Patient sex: M
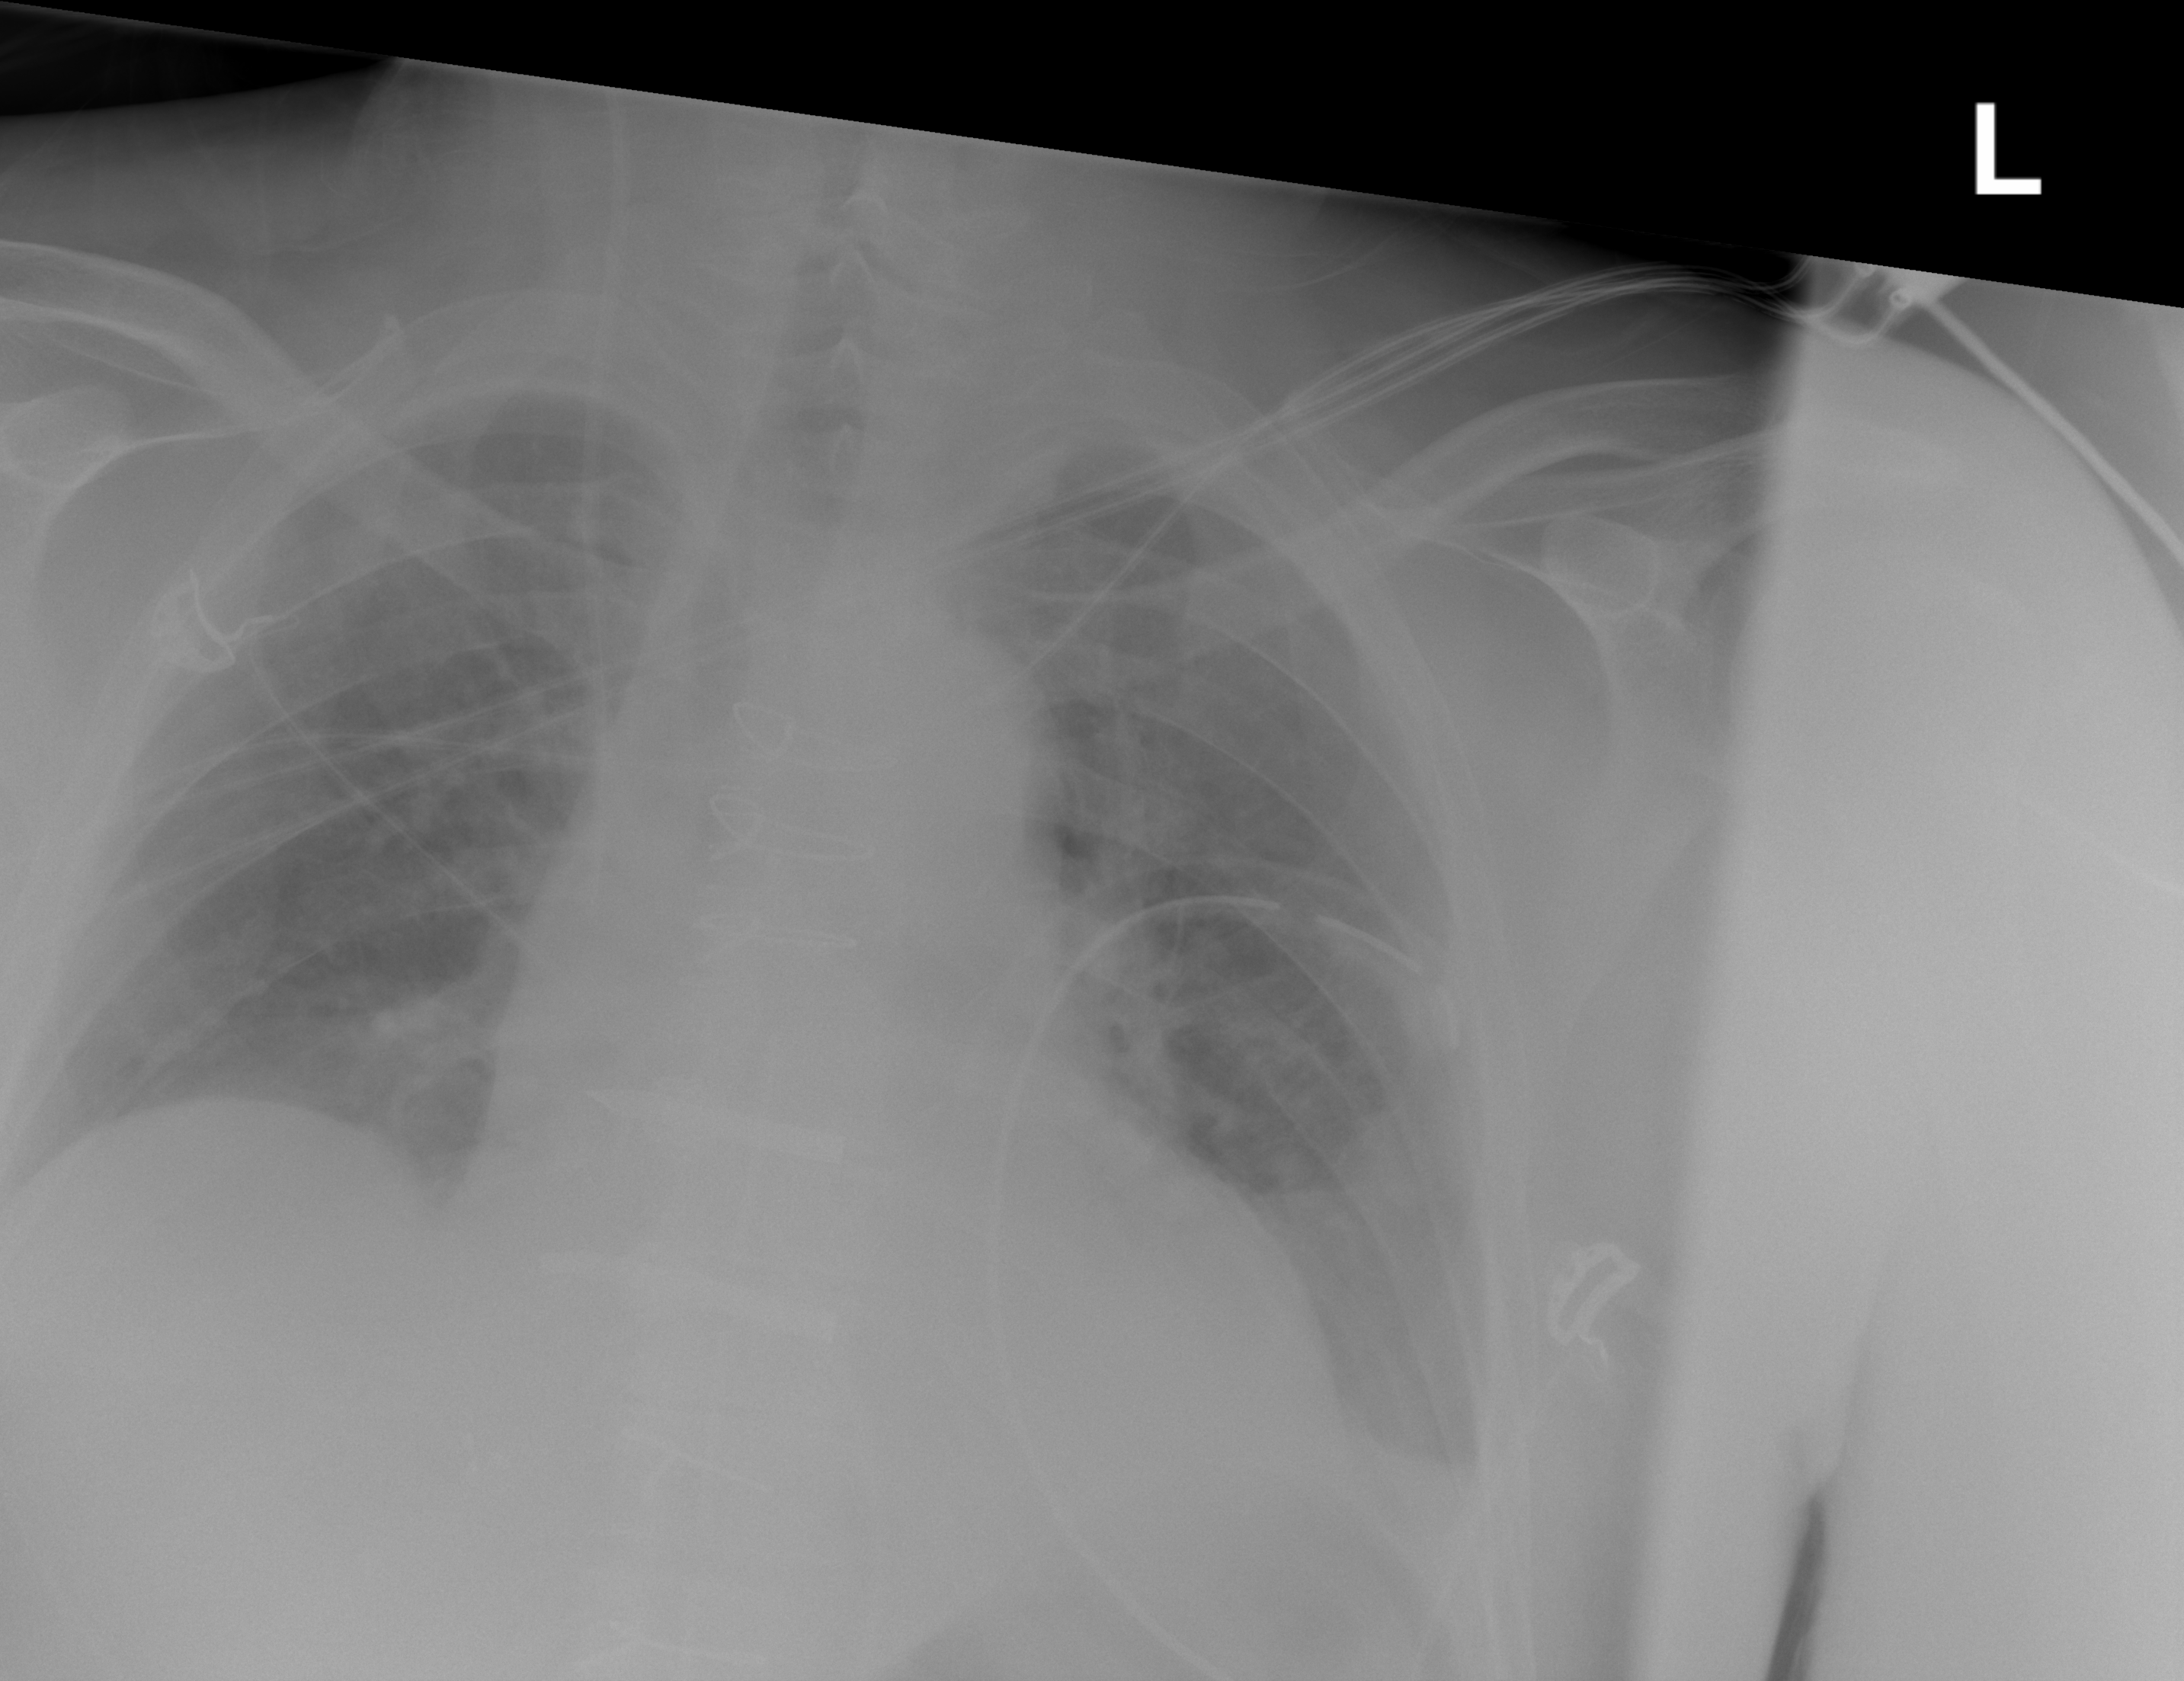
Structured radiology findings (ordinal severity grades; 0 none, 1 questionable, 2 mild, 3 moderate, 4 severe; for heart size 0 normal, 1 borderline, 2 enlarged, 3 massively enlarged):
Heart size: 0
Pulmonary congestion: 0
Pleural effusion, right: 0
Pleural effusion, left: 2
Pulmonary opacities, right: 0
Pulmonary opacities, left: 0
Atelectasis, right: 0
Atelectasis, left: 2